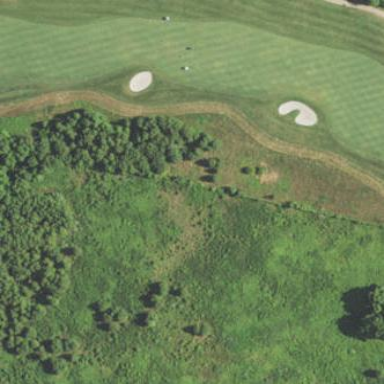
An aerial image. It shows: Grassy area designated as golf fairway.